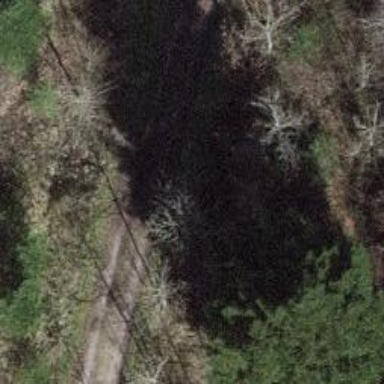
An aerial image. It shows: Unpaved track road with grade3 tracktype.